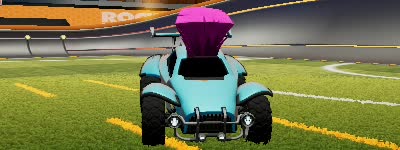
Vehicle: octane